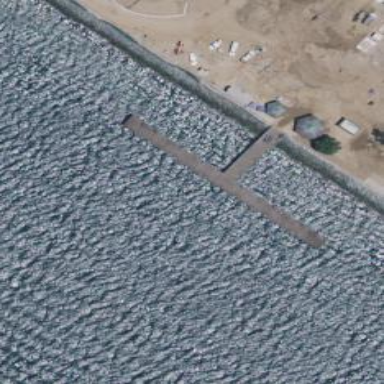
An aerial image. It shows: Man-made pier.